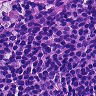
Metastatic tissue present: no